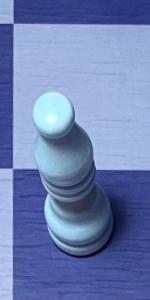
Label: Bishop_White